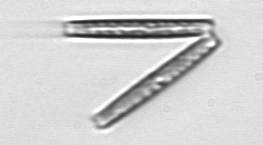
Label: Thalassionema